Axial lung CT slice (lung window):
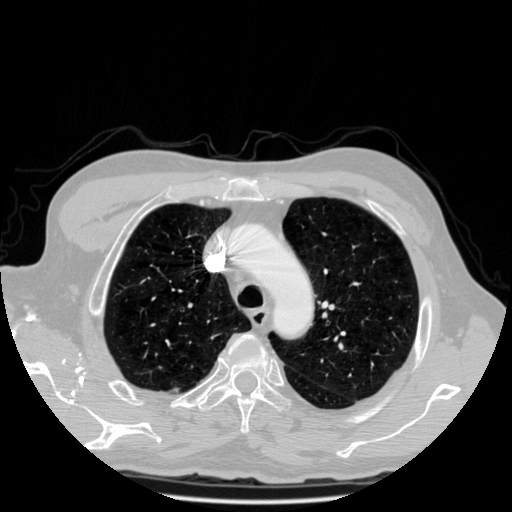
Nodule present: no